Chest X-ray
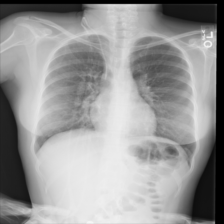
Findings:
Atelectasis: negative
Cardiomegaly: negative
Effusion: negative
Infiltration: negative
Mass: negative
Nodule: negative
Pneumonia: negative
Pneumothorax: negative
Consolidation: negative
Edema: negative
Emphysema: negative
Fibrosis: negative
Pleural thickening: negative
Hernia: negative